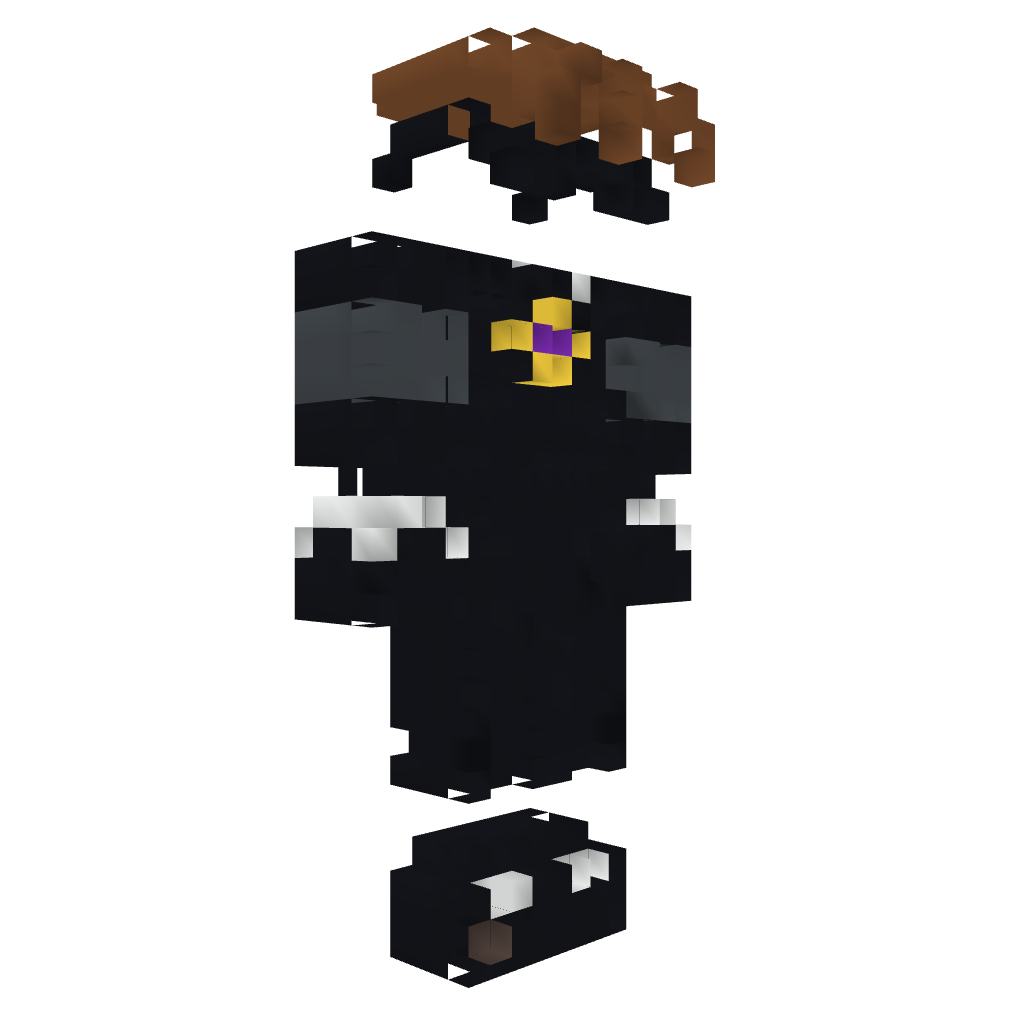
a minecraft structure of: Statue - SkyDoesMinecraft